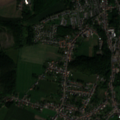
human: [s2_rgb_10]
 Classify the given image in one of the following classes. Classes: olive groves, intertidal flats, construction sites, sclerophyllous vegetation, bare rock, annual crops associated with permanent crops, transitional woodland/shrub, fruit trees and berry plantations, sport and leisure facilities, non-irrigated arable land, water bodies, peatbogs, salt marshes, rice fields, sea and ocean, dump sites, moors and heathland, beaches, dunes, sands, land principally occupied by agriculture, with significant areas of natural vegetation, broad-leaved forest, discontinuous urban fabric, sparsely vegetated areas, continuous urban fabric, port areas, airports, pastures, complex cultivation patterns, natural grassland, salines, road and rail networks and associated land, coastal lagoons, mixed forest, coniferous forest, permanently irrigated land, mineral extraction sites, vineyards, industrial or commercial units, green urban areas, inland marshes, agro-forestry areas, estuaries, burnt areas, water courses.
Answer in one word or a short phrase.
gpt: discontinuous urban fabric, complex cultivation patterns, land principally occupied by agriculture, with significant areas of natural vegetation, broad-leaved forest, transitional woodland/shrub